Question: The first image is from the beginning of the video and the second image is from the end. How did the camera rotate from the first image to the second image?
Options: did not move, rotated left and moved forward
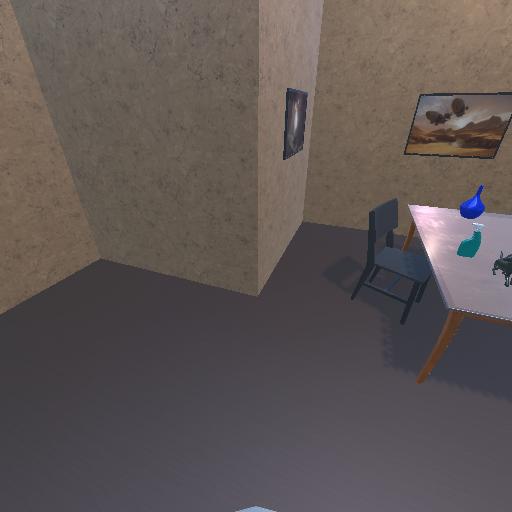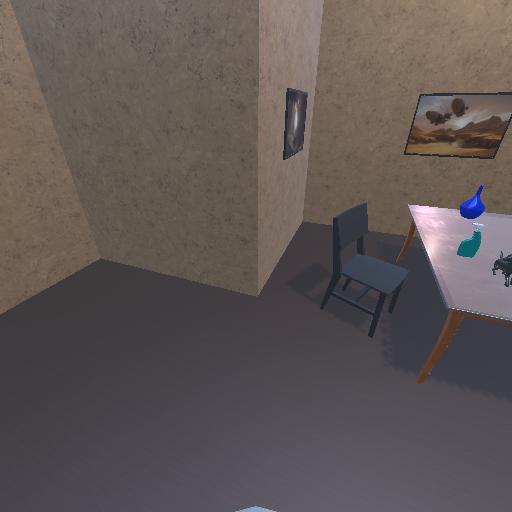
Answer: did not move